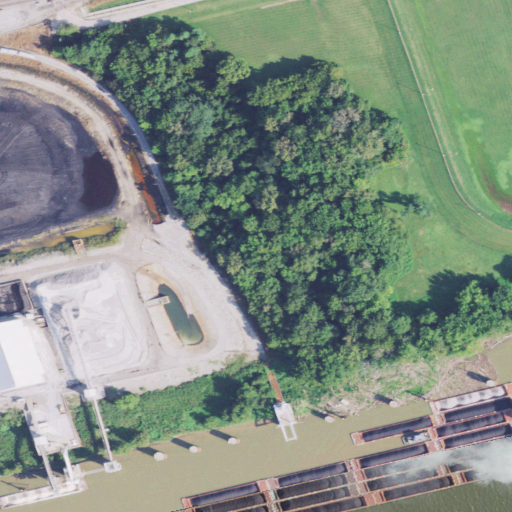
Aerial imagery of valley in Ohio named Dark Hollow containing open water, medium intensity development, deciduous forest, pasture, high intensity development, open development, mixed forest, low intensity development, and shrub